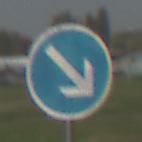
Verkehrszeichen: VorgeschriebeneVorbeifahrtRechts
Umgebung: Outdoor, Special
Tageszeit: MorningAfternoon
Wetter: Clear
Licht: Natural
Jahreszeit: NotSpecified
Kontrast: HighContrast